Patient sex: M
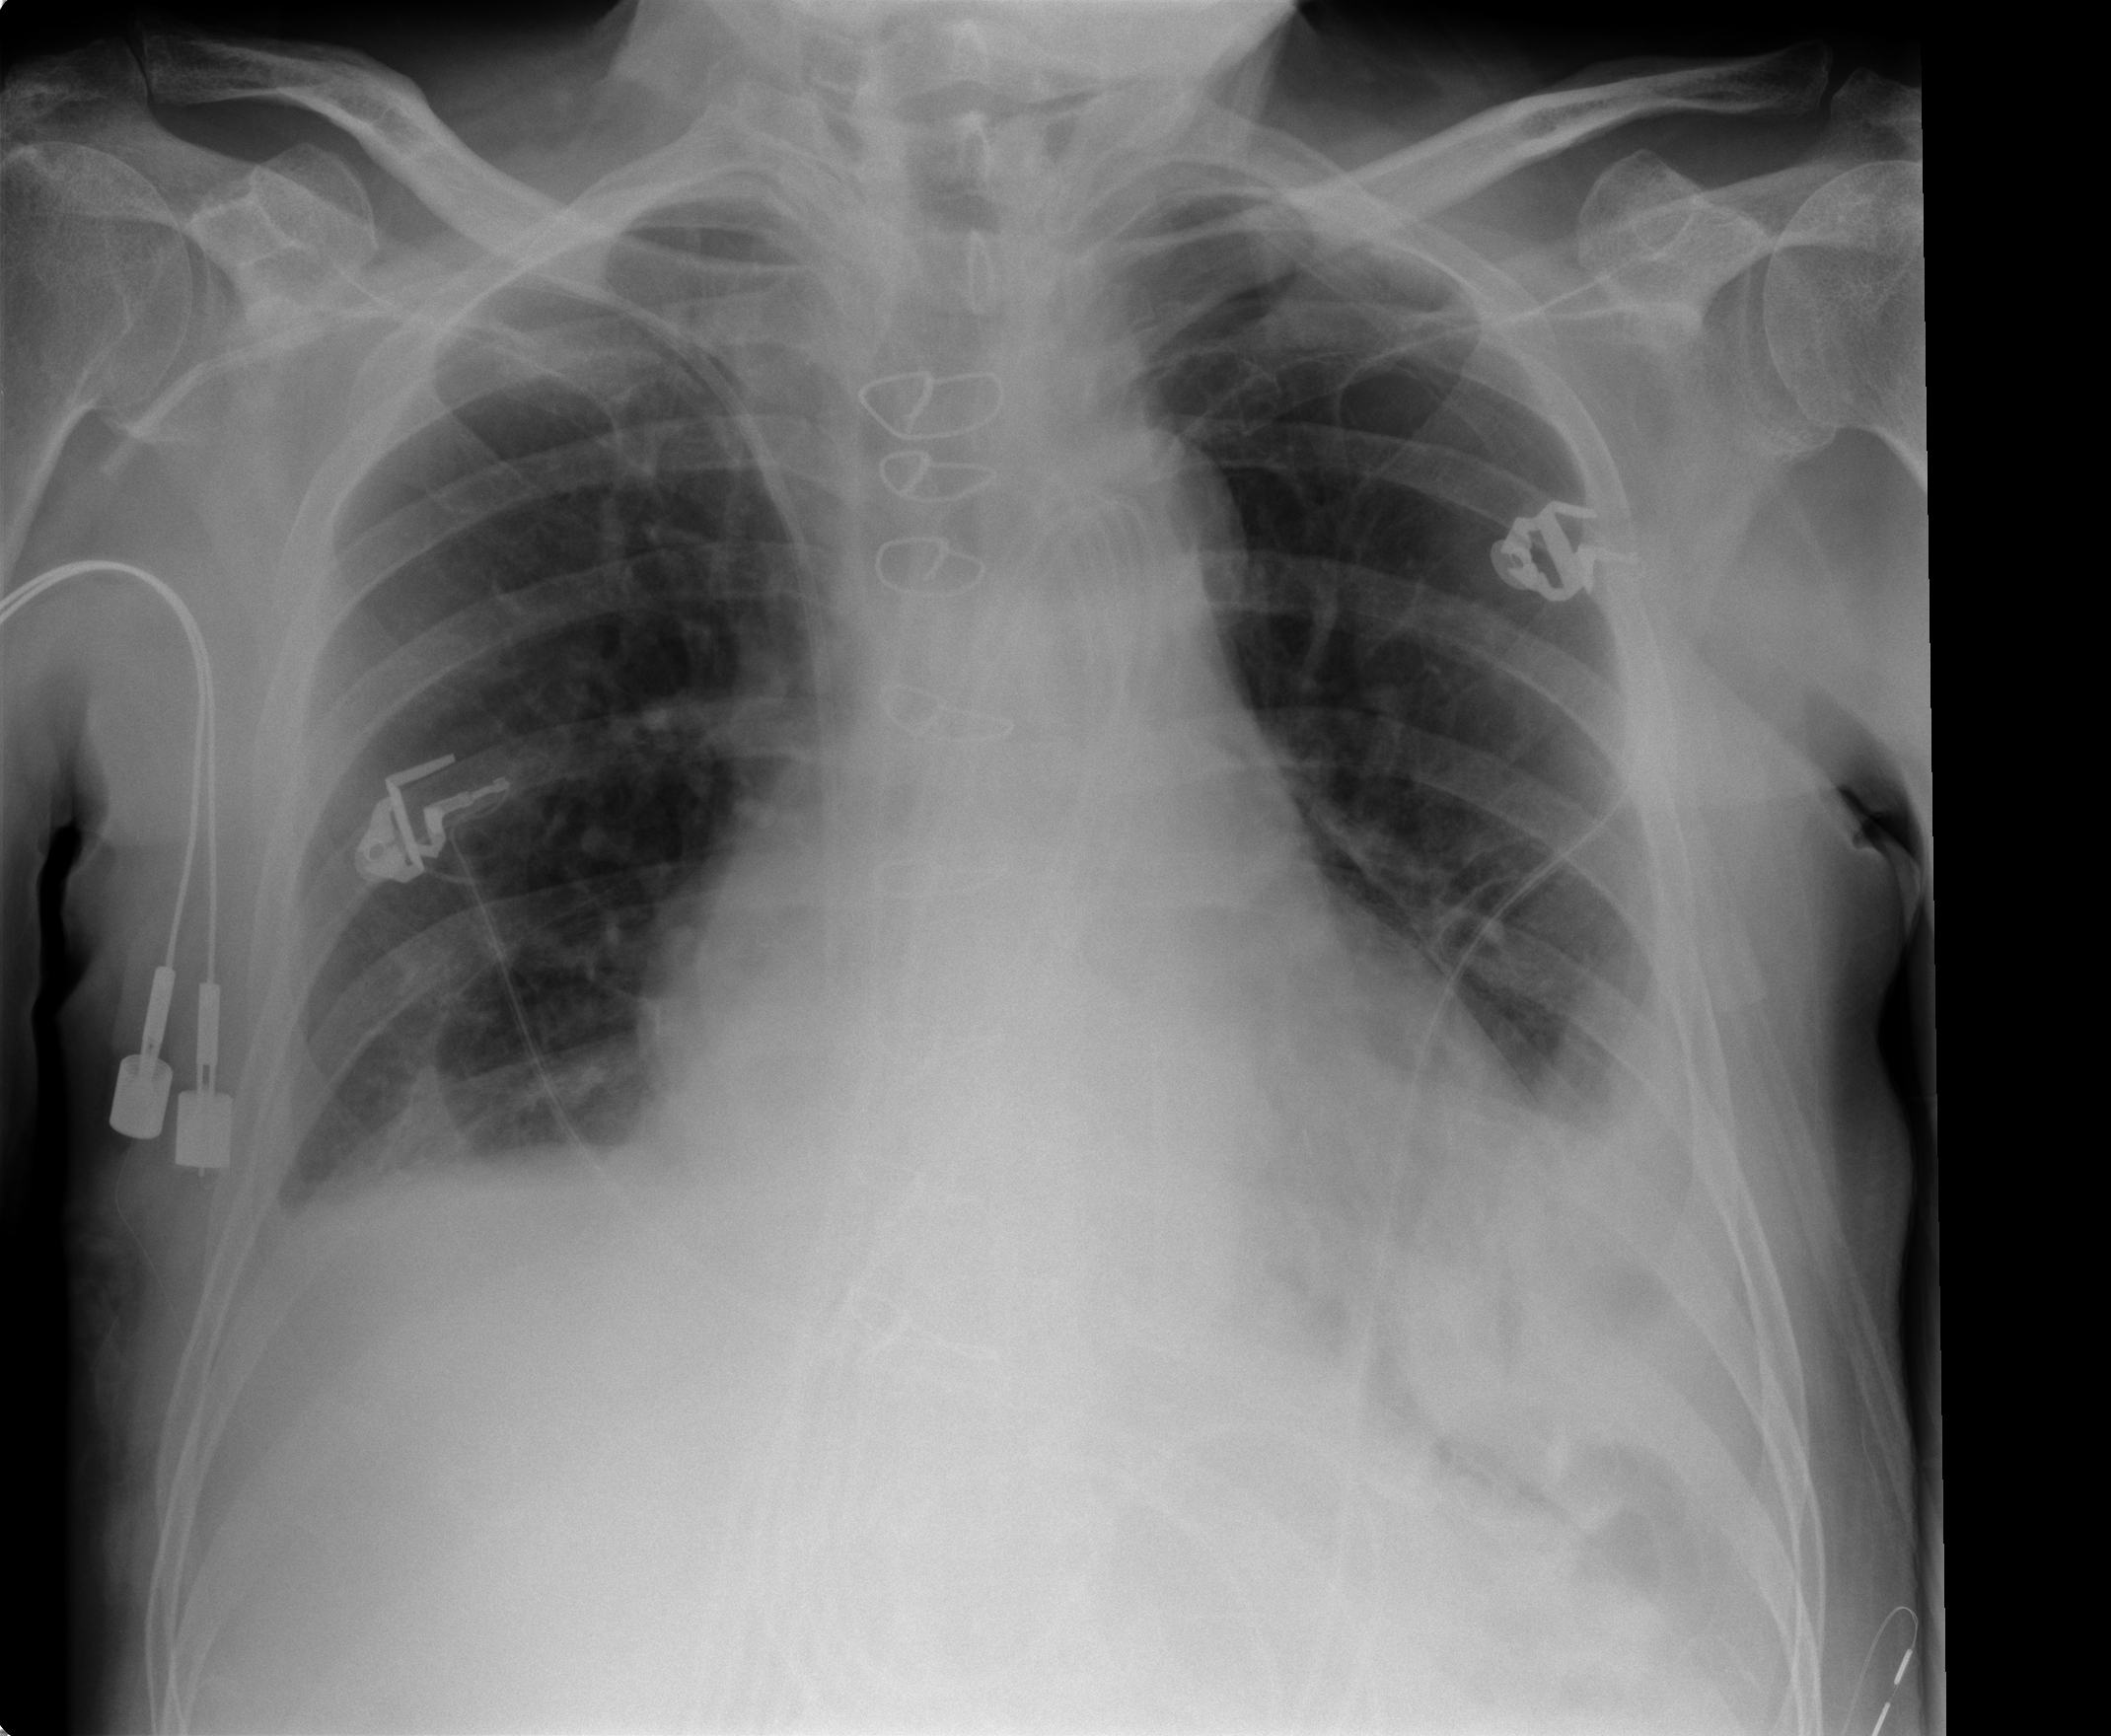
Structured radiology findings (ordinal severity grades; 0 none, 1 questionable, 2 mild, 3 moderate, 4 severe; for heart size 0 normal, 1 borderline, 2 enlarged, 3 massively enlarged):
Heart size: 2
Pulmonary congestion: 0
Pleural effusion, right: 2
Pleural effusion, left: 2
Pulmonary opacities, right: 0
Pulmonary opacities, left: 2
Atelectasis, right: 2
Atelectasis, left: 2